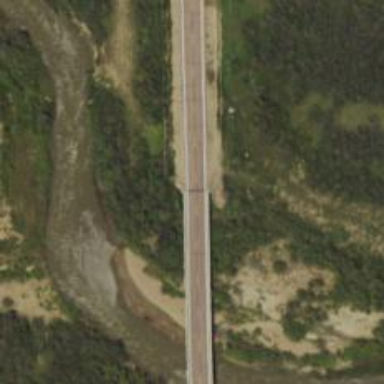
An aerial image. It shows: Primary highway bridge with asphalt surface. The track type is grade 1.